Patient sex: F
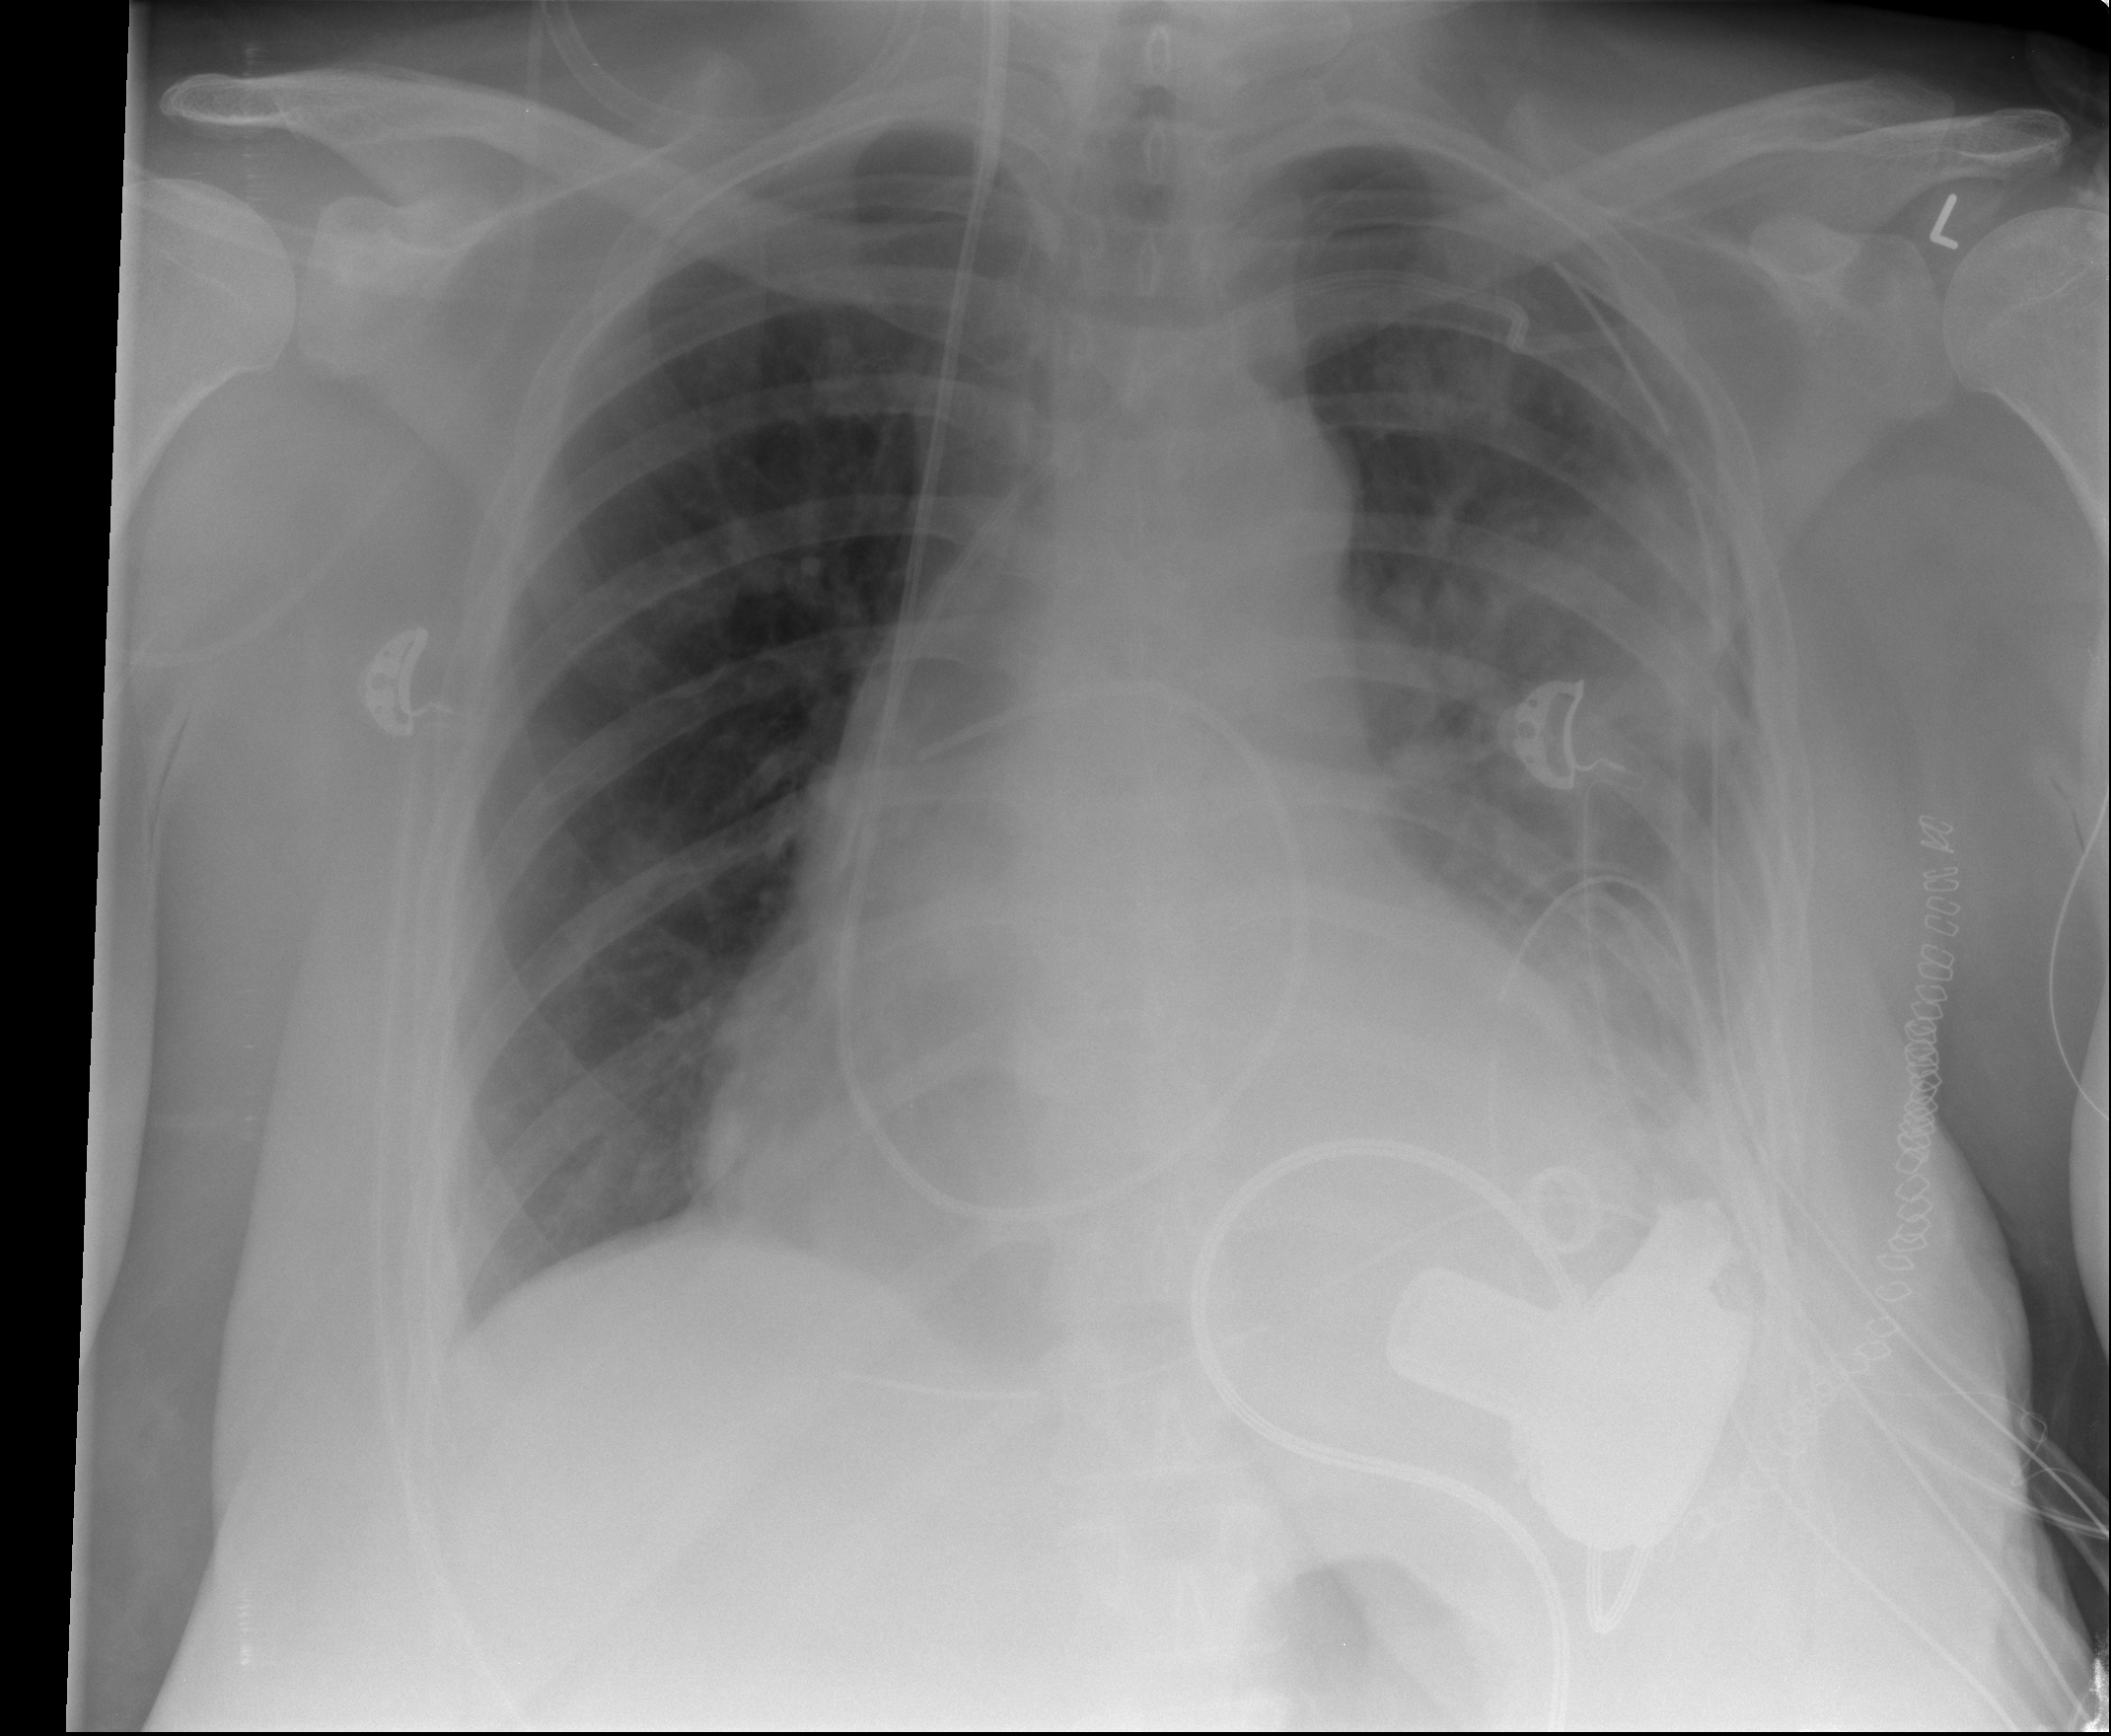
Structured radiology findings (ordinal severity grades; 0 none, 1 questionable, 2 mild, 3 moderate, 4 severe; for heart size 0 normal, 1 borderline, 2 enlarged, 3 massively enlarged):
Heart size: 3
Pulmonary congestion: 2
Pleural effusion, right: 0
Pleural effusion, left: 0
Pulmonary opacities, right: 0
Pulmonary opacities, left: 2
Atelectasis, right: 1
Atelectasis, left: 2